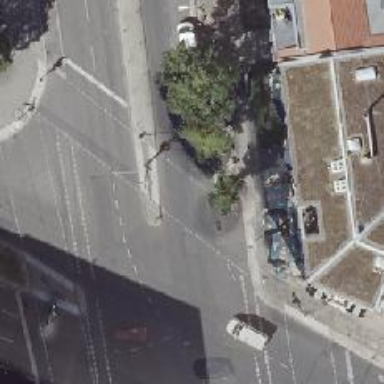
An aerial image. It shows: Crossing with traffic signals.